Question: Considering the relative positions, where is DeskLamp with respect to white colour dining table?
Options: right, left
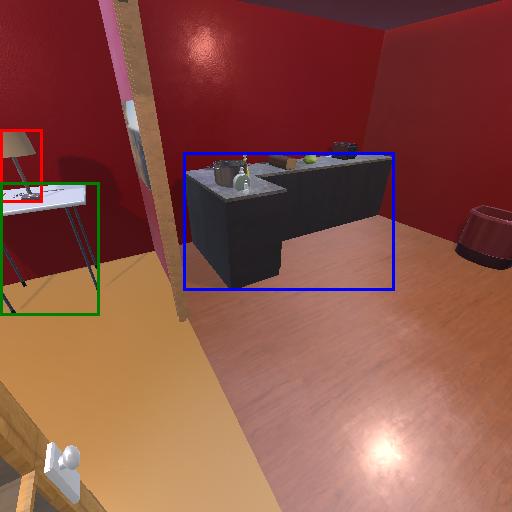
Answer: right